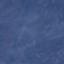
Label: HerbaceousVegetation